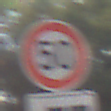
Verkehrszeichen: Geschwindigkeit50
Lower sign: HinweisDurchSinnbild16
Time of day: MorningAfternoon
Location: Outdoor (Nature)
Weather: PartlyCloudy
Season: NotSpecified
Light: Natural